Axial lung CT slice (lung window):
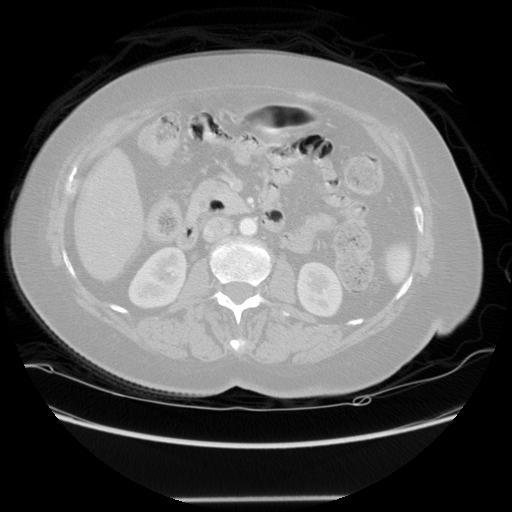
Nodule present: no